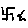
Label: star